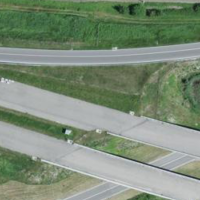
EUNIS habitat code: 56
Species observed at this site:
Oedipoda caerulescens
Calliptamus italicus